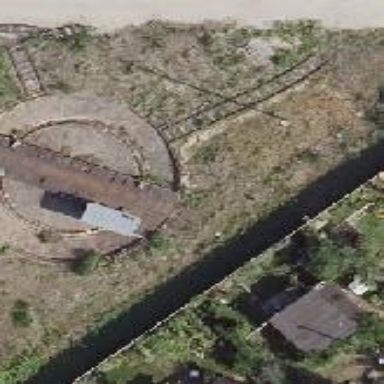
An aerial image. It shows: Railway turntable.